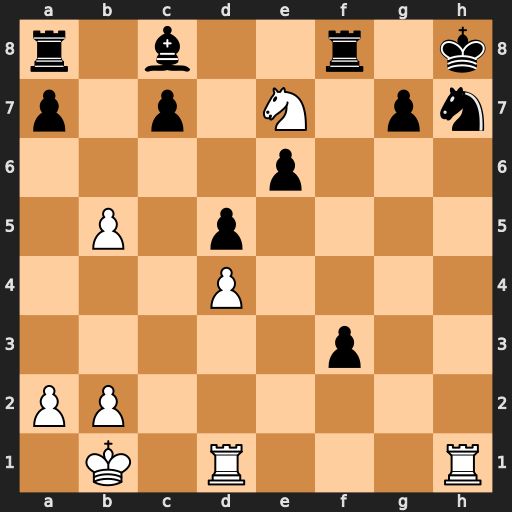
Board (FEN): r1b2r1k/p1p1N1pn/4p3/1P1p4/3P4/5p2/PP6/1K1R3R
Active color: w
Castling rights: -
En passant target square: -
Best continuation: Rxh7+ Kxh7 Rh1#